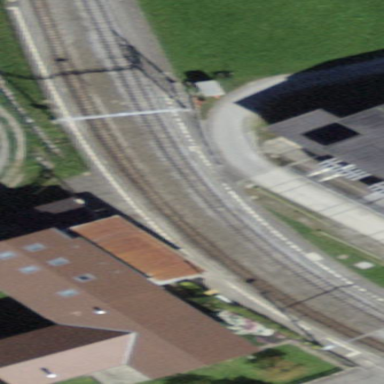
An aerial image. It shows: Platform for public transport at railway station.